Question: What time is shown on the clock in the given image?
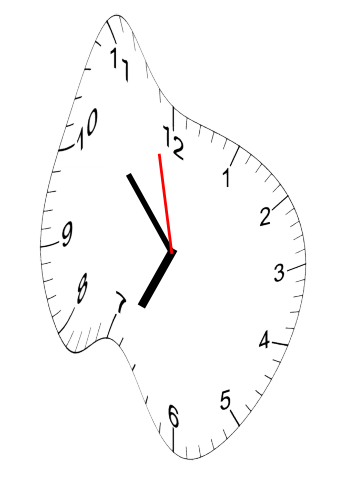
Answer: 06:52:58